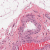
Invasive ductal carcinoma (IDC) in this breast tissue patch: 0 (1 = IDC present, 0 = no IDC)